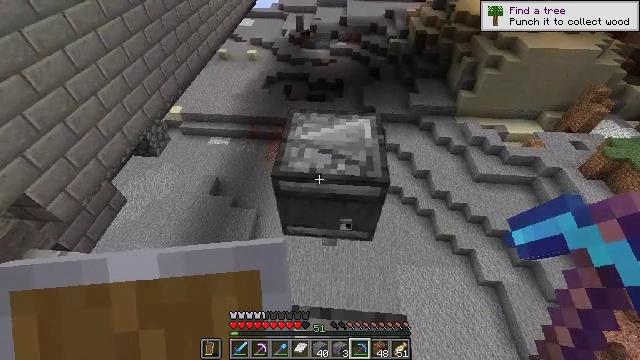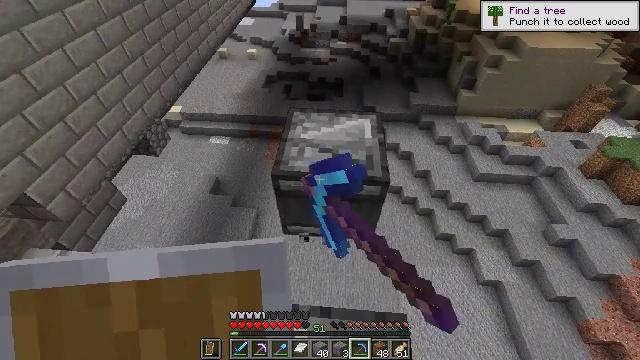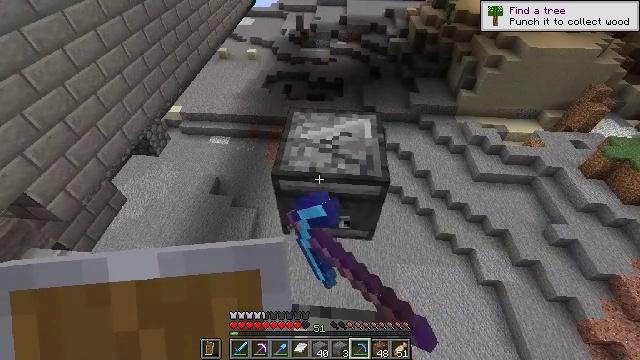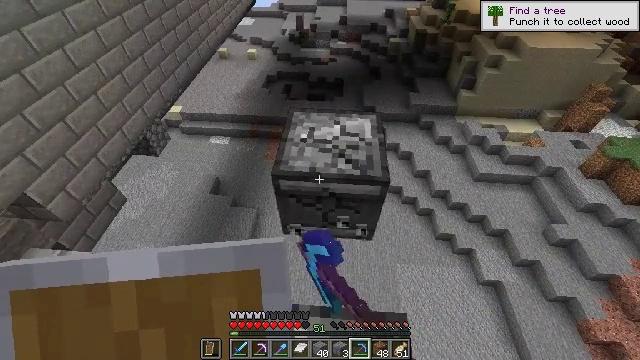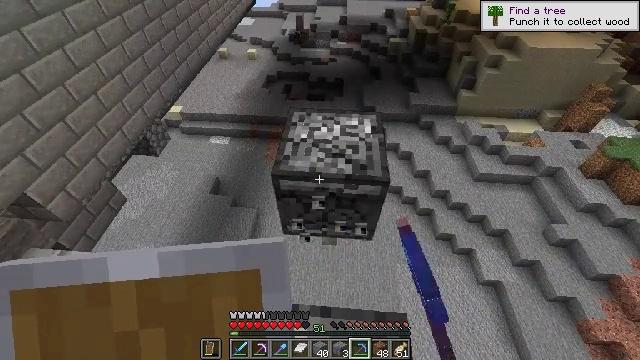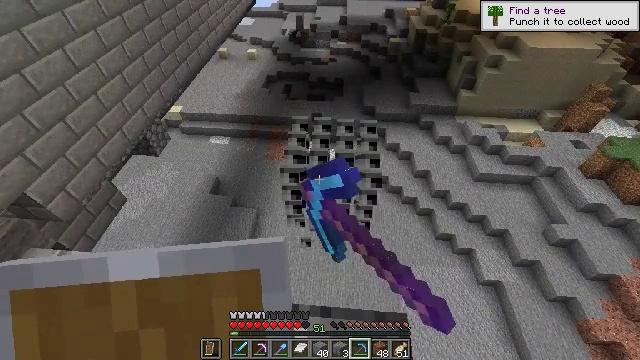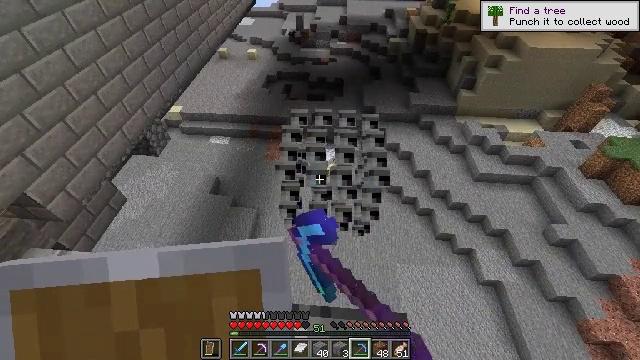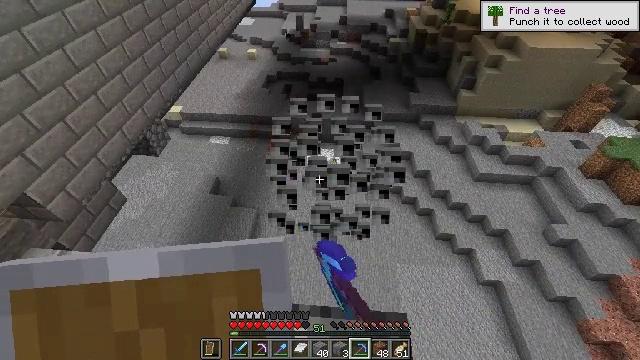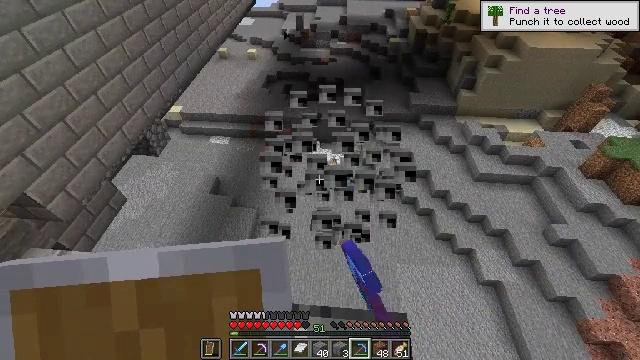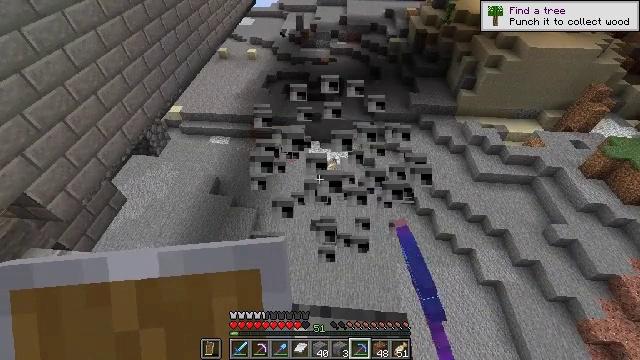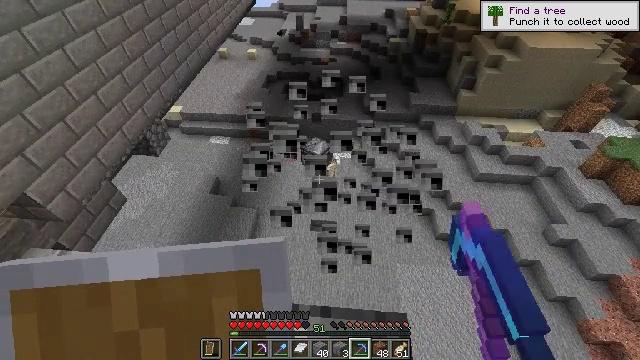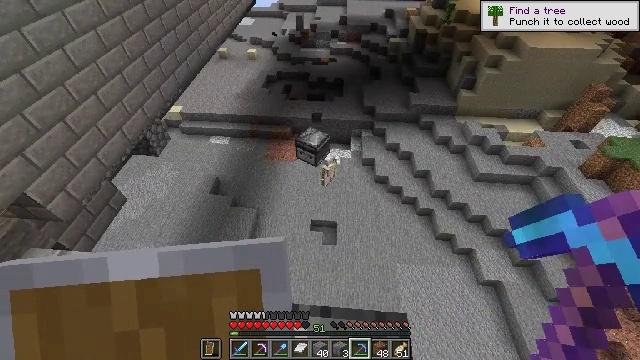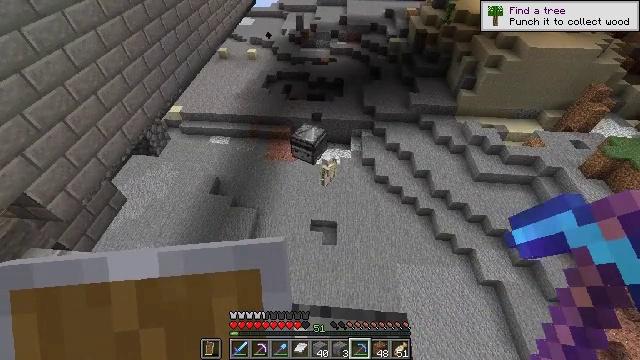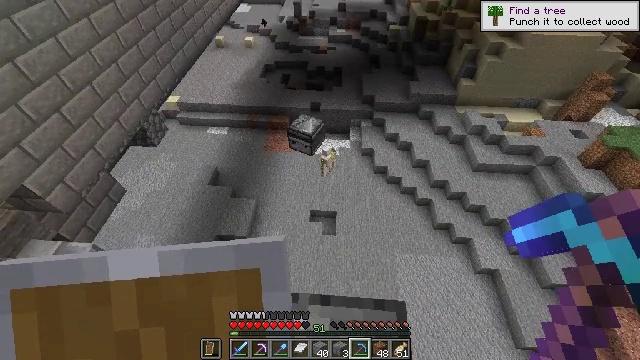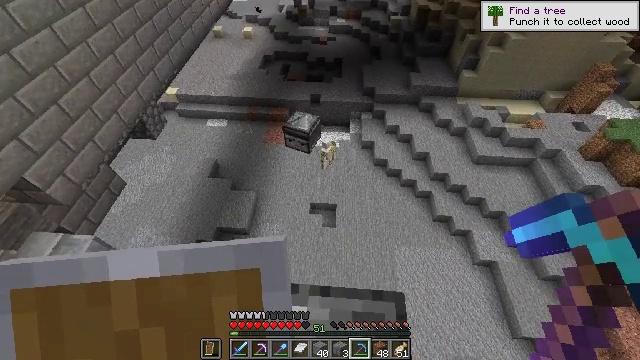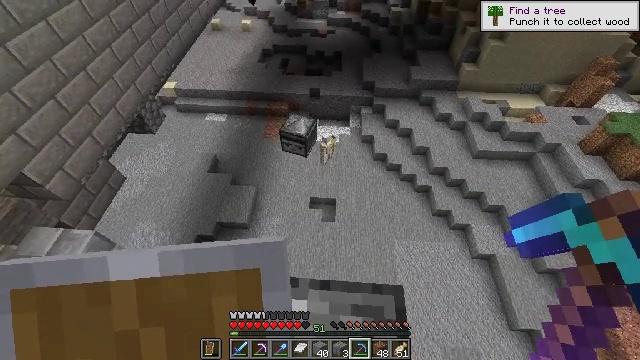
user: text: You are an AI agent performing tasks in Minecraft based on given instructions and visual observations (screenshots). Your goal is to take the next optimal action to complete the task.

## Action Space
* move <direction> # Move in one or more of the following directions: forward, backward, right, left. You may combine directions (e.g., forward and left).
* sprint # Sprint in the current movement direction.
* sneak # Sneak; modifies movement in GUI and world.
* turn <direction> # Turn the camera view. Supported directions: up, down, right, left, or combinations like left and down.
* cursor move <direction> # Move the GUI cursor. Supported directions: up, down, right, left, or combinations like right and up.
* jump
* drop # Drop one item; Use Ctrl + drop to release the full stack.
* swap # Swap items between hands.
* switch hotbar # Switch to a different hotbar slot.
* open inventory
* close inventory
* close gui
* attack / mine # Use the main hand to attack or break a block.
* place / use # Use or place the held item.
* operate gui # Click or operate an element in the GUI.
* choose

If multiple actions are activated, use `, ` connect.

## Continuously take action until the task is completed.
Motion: motion action
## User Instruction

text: Get observer for redstone contraptions.
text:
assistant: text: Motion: attack / mine
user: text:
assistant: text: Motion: attack / mine
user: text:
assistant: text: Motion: attack / mine
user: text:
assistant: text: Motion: attack / mine
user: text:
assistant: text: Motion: attack / mine
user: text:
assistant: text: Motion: attack / mine
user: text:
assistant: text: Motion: attack / mine
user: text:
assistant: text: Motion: attack / mine
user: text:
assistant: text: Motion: attack / mine
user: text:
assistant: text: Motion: attack / mine
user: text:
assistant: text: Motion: attack / mine
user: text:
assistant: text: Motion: no_op
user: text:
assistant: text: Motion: turn down
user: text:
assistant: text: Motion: turn down
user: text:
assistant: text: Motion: turn down
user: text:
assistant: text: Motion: no_op
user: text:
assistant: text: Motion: no_op
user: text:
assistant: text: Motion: no_op
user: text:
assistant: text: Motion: no_op
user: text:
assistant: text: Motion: turn down
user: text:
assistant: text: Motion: no_op
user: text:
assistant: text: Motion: no_op
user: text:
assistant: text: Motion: no_op
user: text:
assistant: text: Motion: no_op
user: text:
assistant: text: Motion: turn down
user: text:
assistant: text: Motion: turn down
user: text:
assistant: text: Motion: turn down
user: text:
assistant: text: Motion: turn down
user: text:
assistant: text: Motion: move back, turn down
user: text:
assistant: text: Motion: move back, turn down